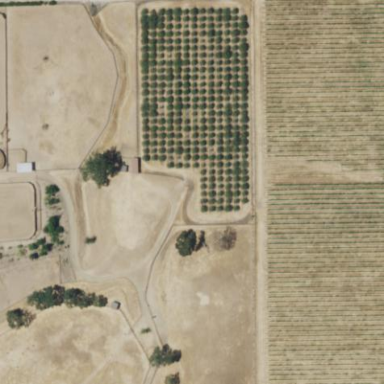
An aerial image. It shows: Orchard.